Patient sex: M
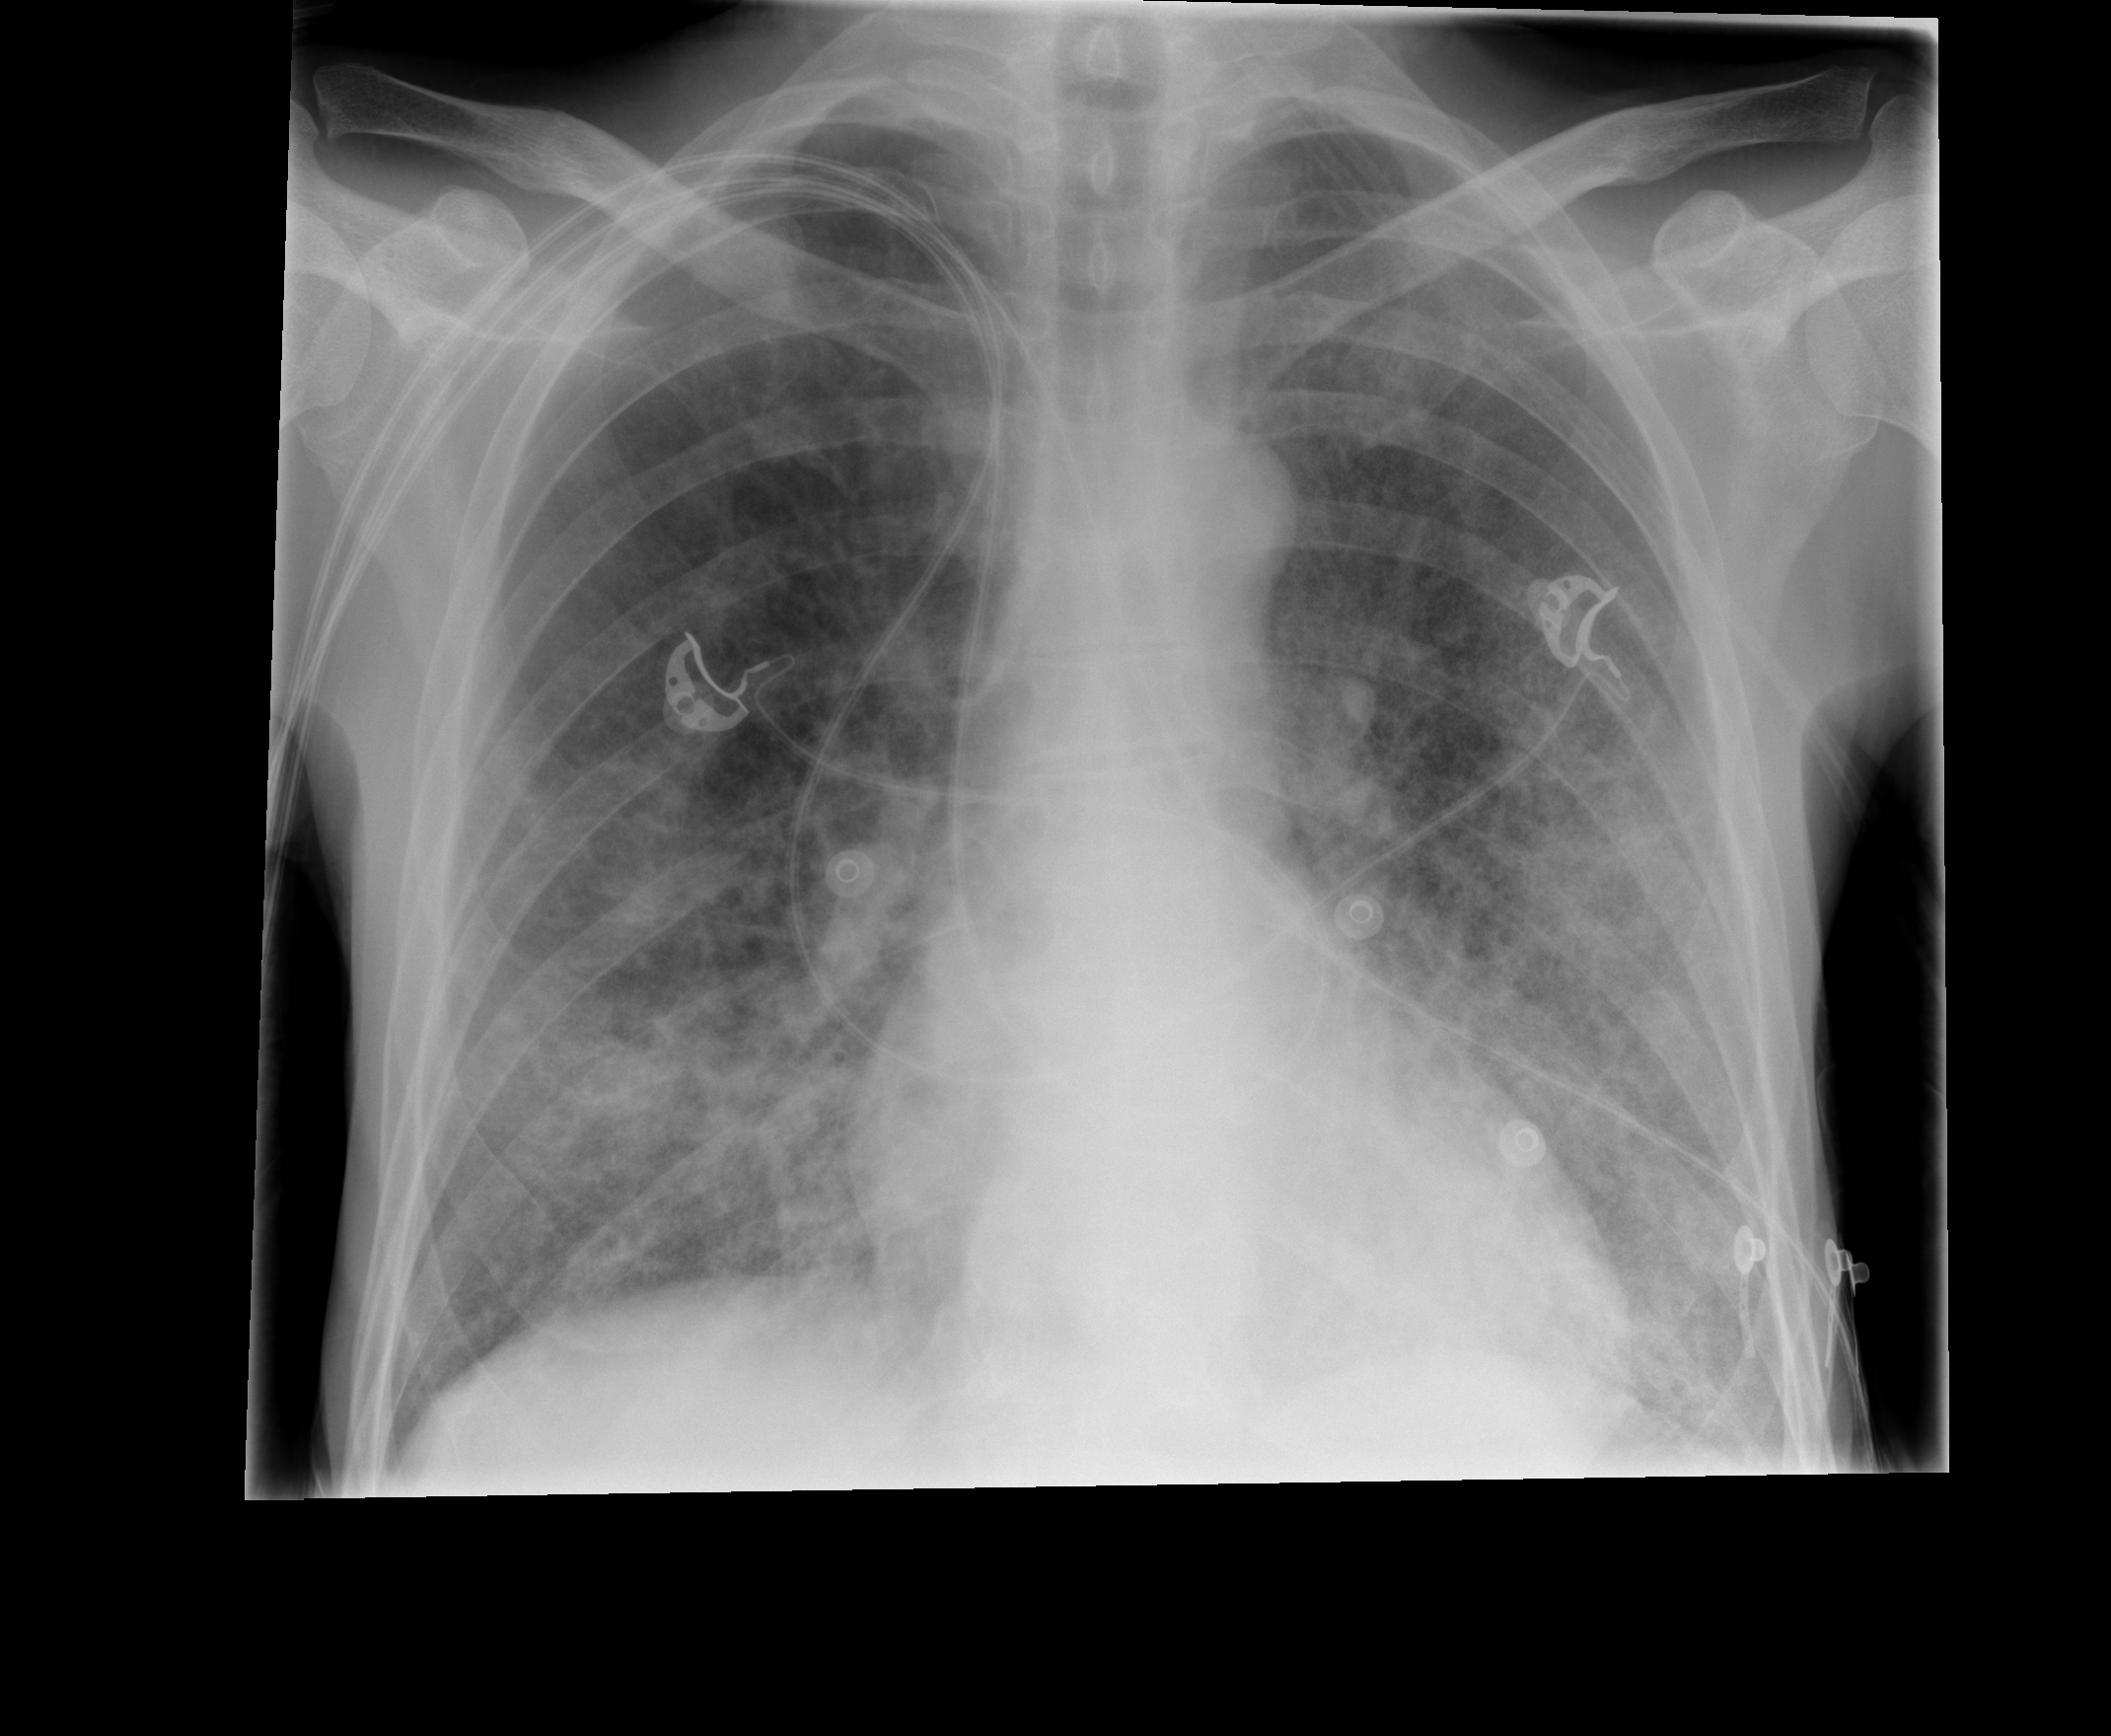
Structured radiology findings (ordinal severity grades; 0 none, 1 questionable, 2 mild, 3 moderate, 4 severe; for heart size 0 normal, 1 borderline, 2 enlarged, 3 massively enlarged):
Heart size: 0
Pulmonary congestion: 2
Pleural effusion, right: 0
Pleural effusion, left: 1
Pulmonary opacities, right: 3
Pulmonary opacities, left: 3
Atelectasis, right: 2
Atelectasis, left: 2